Question: I am trying to format my Gridview columns to display decimal values upto 2 places after the decimal point.
I am aware of both 'DataFormatString='{0:0.00}' for the boundfield and also 'Eval("NumFailedFiles", "{0:0.00}")' for ItemTemplate.
But i want this to be configurable, i.e. i want to get the no. of decimal places from the database and apply to the boundfield or itemtemplate.
For acheiving this i have tried formatting in gridview_RowDataBound Event but in vain.
'''
GridDecimal = Convert.ToInt32(resXResourceSet.GetString("GridMaxDecimals"));
var field = gridView.Columns[1] as BoundField;
field.DataFormatString = "{0:0.00}";
'''
With this code i am encountering an exception which says
> "Object reference not set to an instance of an object"
at the 3rd line of the above code.
Can someone help me on how to achieve this for both boundfield and Itemtemplate
This is my datasource to clear the ambiguity
My data source:

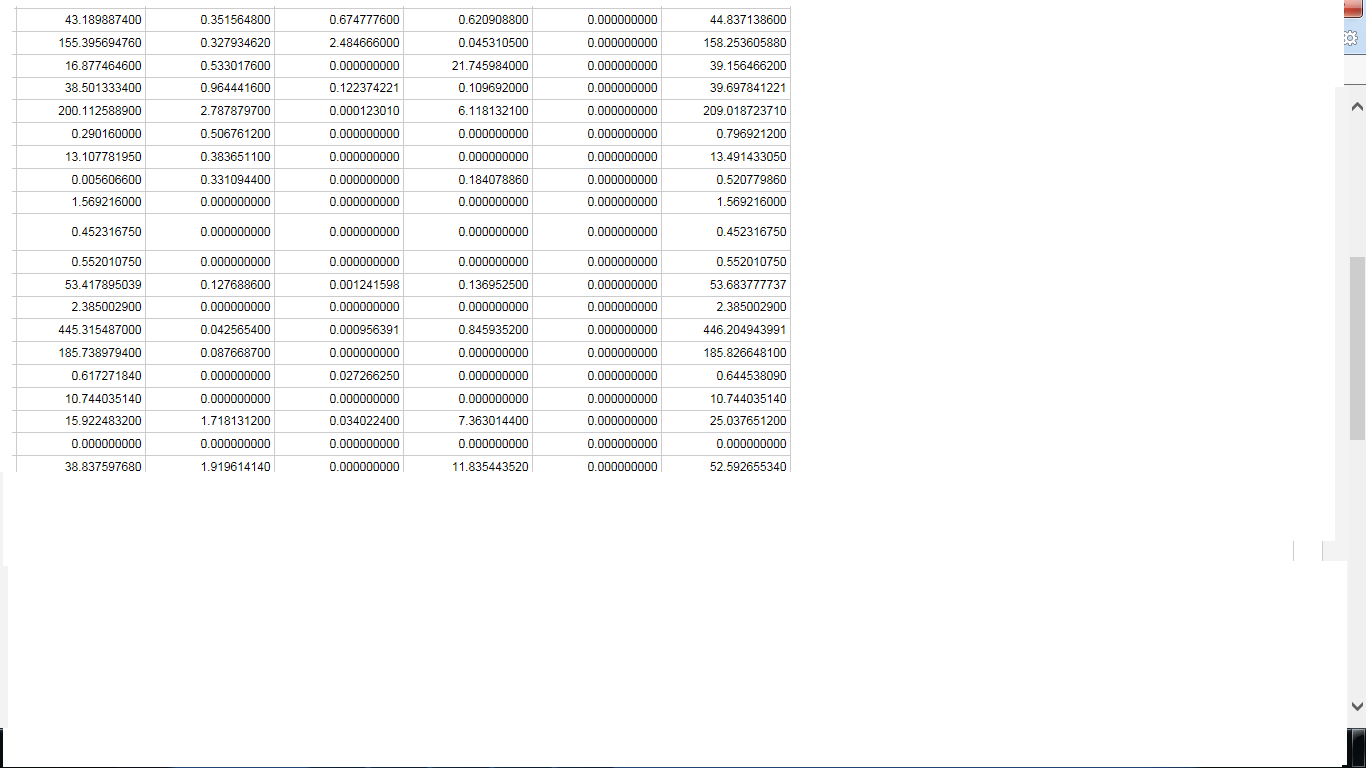
Answer: You could use the 'DataBound' event which is triggered once after the grid was databound. For example (depends on the actual datasource of your grid):
'''
protected void GridView_DataBound(Object sender, EventArgs e)
{
GridView grid = (GridView)sender;
BoundField col = (BoundField)grid.Columns[1];
int numDecimals = 2; // from database
col.DataFormatString = "{0:N" + numDecimals + "}";
}
'''
If you have a 'TemplateField' use 'RowDataBound', you should use a lazy-load property like following to avoid that the value has to be loaded for every row:
'''
private int? _NumDecimals;
private int NumDecimals
{
get
{
if (!_NumDecimals.HasValue)
_NumDecimals = GetNumDecimalsFromDB();
return _NumDecimals.Value;
}
set
{
_NumDecimals = value;
}
}
protected void GridView_RowDataBound(object sender, GridViewRowEventArgs e)
{
if (e.Row.RowType == DataControlRowType.DataRow)
{
// if following doesnt work use the debugger to see the type of e.Row.DataItem
DataRow row = ((DataRowView)e.Row.DataItem).Row;
int numFailedFiles = row.Field<int>("NumFailedFiles");
//presuming that your TemplateField contains a Label with ID="LblNumFailedFiles"
Label LblNumFailedFiles = (Label)e.Row.FindControl("LblNumFailedFiles");
string formatString = String.Format("N{0}", NumDecimals);
LblNumFailedFiles.Text = numFailedFiles.ToString(formatString);
}
}
'''